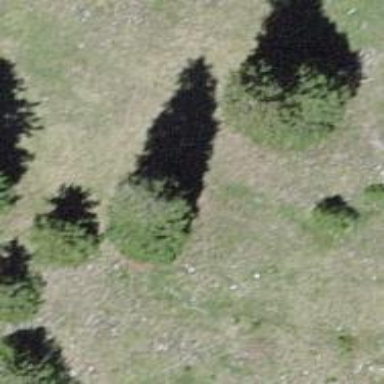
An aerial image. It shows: Needle-leaved tree in natural setting.